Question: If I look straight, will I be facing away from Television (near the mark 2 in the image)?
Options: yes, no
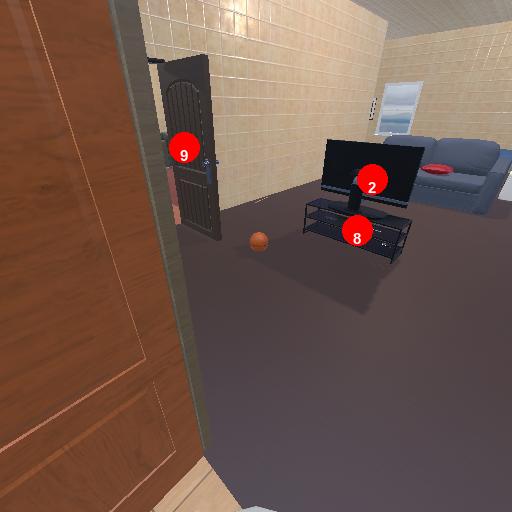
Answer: yes